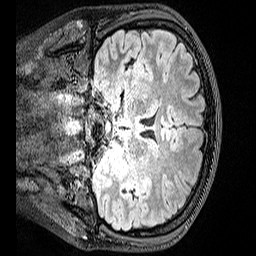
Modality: FLAIR
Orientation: coronal
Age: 19
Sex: female
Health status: healthy
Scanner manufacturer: siemens
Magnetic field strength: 3 T
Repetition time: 5 s
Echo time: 0.388 s